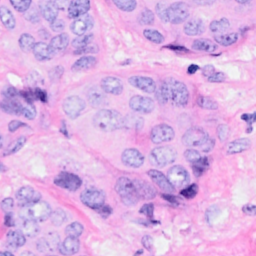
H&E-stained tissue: Breast